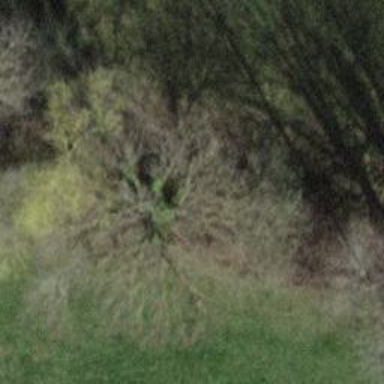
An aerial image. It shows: Beautiful tree in nature.